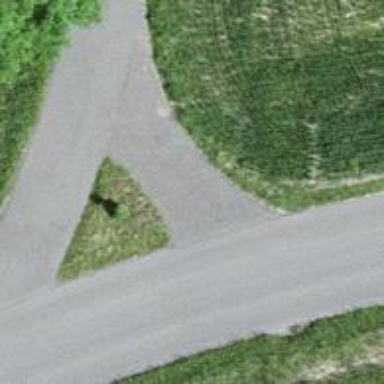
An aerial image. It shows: Unclassified road with paved surface.